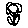
Label: flower